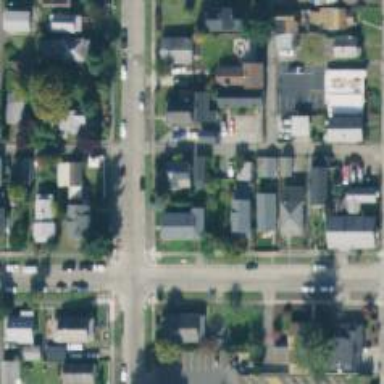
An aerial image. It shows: Alleyway designated as service road.